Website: lowes
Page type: customer-info-address
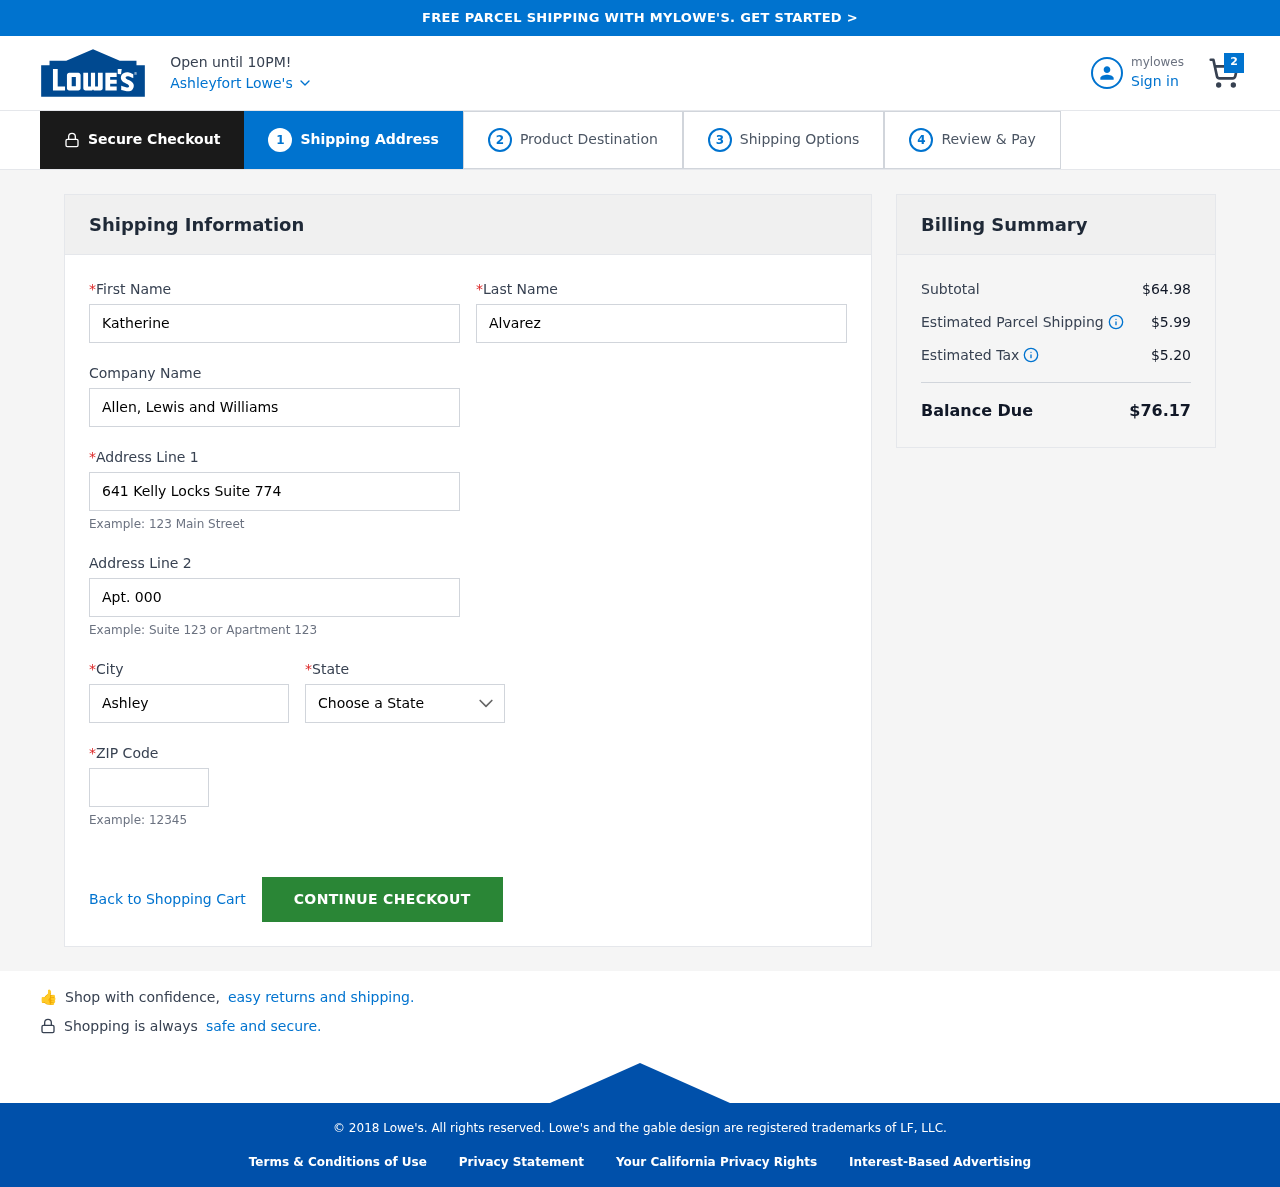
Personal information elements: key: PII_CITY
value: Ashleyfort
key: PII_COMPANY
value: Allen, Lewis and Williams
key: PII_FIRSTNAME
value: Katherine
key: PII_LASTNAME
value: Alvarez
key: PII_POSTCODE
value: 12802
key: PII_STATE
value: Nevada
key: PII_STREET
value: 641 Kelly Locks Suite 774
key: PII_STREET2
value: Apt. 000
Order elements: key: ORDER_NUM_ITEMS
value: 2
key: ORDER_SUBTOTAL
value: $64.98
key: ORDER_SHIPPING_COST
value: $5.99
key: ORDER_TAX
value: $5.20
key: ORDER_TOTAL
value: $76.17